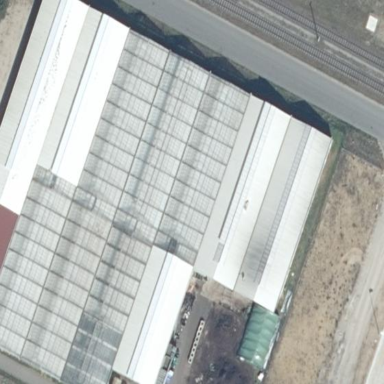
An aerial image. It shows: Industrial building.